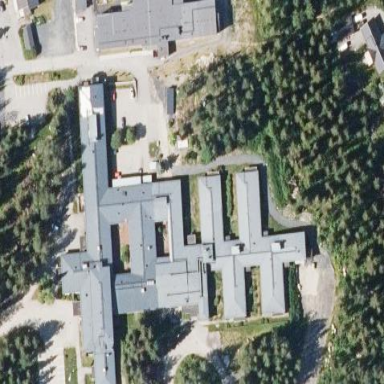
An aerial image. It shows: Hospital providing healthcare services.